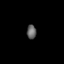
Tissue: skin
Cell type: Fibroblasts
Senescence score: 0.8961
Nuclear area (px): 132
Mean DAPI intensity: 98.167